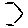
Label: hexagon